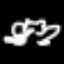
Label: frog